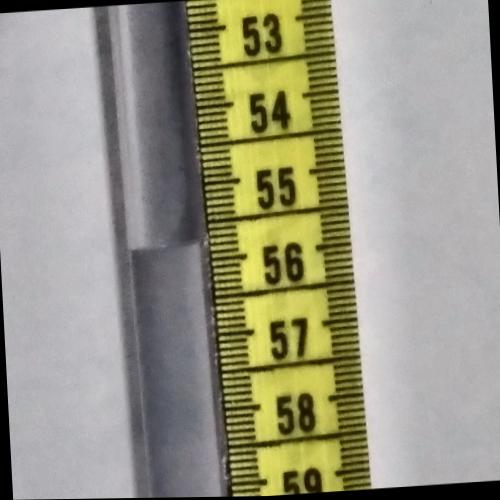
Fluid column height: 55.7 cm